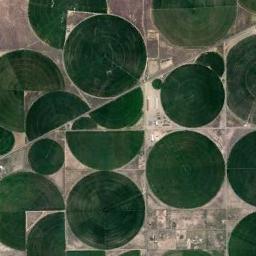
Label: circular_farmland